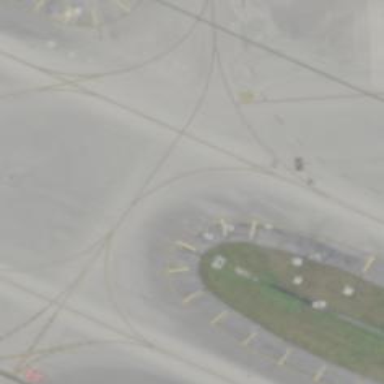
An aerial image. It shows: View of taxiway at the airport.